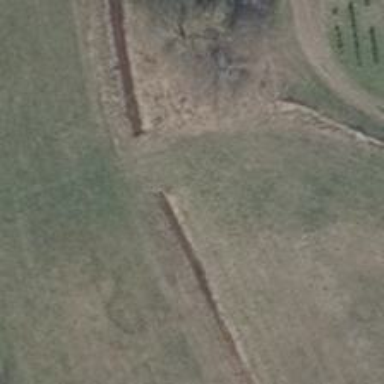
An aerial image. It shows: Culvert tunnel.